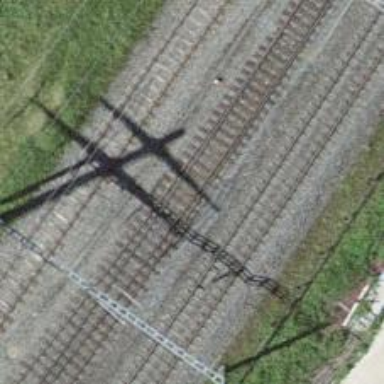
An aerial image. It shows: Single-track electrified railway siding with contact line.